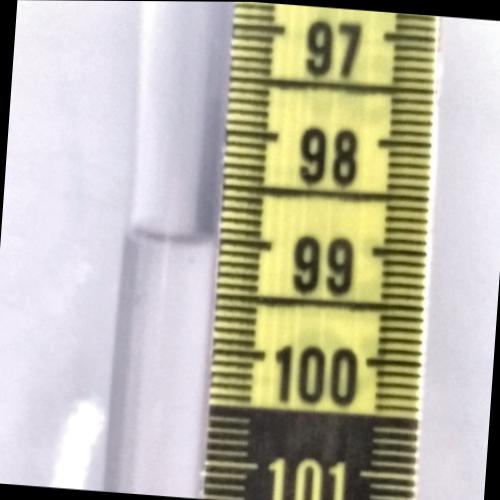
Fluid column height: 99.0 cm